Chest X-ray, PA view. Patient: 51 years old, sex F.
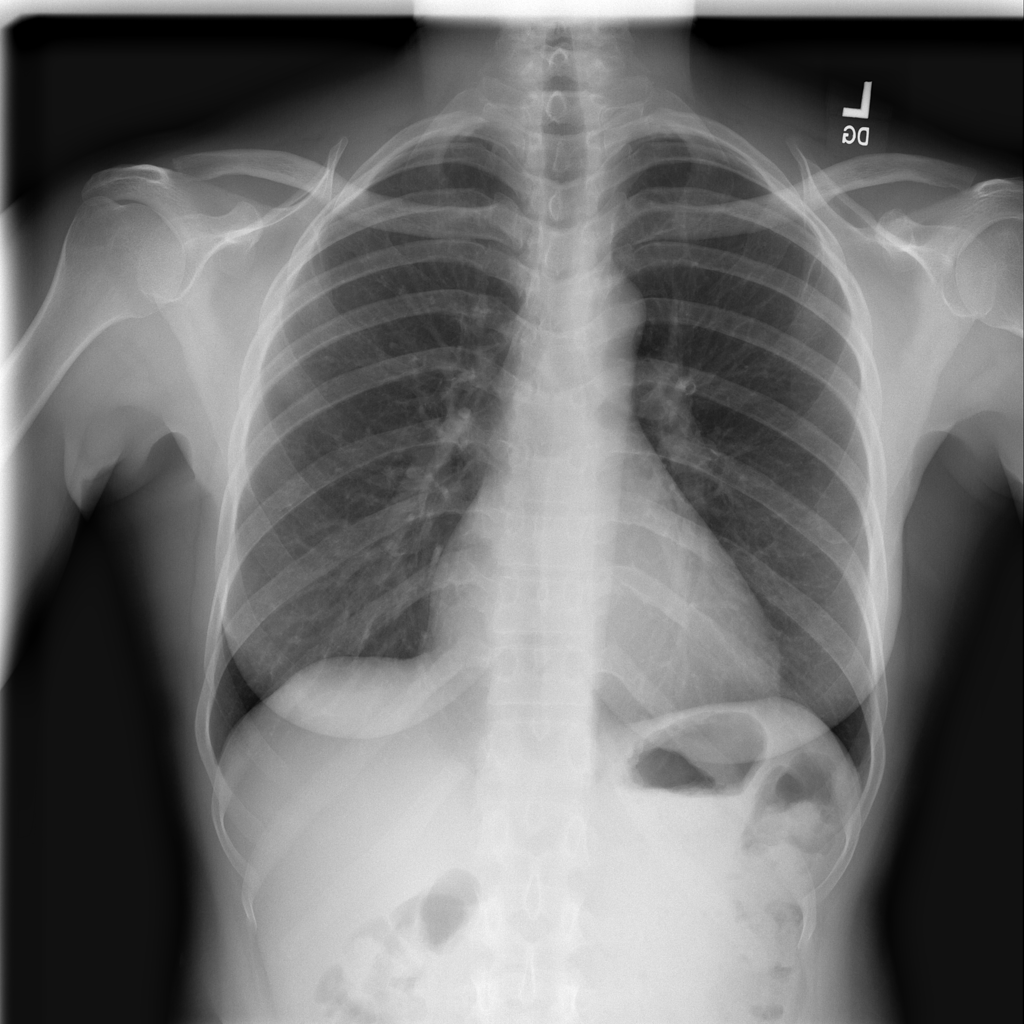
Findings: Cardiomegaly